Question: I need a code that splits math-notation permutations into its elements, lets suppose this permutation:

The permutation string will be:
> "(1,2,5)(3,4)" or "(3,4)(1,2,5)" or "(3,4)(5,1,2)"
The patterns i've tried are this:
- '([0-9]+[ ]*,[ ]*)*[0-9]+''"(1,2,5)(3,4)"''"1,2,5"''"3,4"'- '([0-9]+)'
When i've tried this patterns in <URL> they work well. And also, i've used them with the C++11 regex library with good results:
'''
#include <iostream>
#include <string>
#include <regex>
void elements(const std::string &input)
{
const std::regex ElementRegEx("[0-9]+");
for (std::sregex_iterator Element(input.begin(), input.end(), ElementRegEx); Element != std::sregex_iterator(); ++Element)
{
const std::string CurrentElement(*Element->begin());
std::cout << ' ' << CurrentElement << '
';
}
}
void cycles(const std::string &input)
{
const std::regex CycleRegEx("([0-9]+[ ]*,[ ]*)*[0-9]+");
for (std::sregex_iterator Cycle(input.begin(), input.end(), CycleRegEx); Cycle != std::sregex_iterator(); ++Cycle)
{
const std::string CurrentCycle(*Cycle->begin());
std::cout << CurrentCycle << '
';
elements(CurrentCycle);
}
}
int main(int argc, char **argv)
{
std::string input("(1,2,5)(3,4)");
std::cout << "input: " << input << "
";
cycles(input);
return 0;
}
'''
The Output compiling with Visual Studio 2010 (10.0):
'''
input: (1,2,5)(3,4)
1,2,5
1
2
5
3,4
3
4
'''
But unfortunately, i cannot use the C++11 tools on my project, the project will run under a Linux plataform and it must be compiled with gcc 4.2.3; so i'm to use the C regex library in the 'regex.h' header. So, using the but with different library i'm getting different results:
<URL> the test code:
'''
void elements(const std::string &input)
{
regex_t ElementRegEx;
regcomp(&ElementRegEx, "([0-9]+)", REG_EXTENDED);
regmatch_t ElementMatches[MAX_MATCHES];
if (!regexec(&ElementRegEx, input.c_str(), MAX_MATCHES, ElementMatches, 0))
{
int Element = 0;
while ((ElementMatches[Element].rm_so != -1) && (ElementMatches[Element].rm_eo != -1))
{
regmatch_t &ElementMatch = ElementMatches[Element];
std::stringstream CurrentElement(input.substr(ElementMatch.rm_so, ElementMatch.rm_eo - ElementMatch.rm_so));
std::cout << ' ' << CurrentElement << '
';
++Element;
}
}
regfree(&ElementRegEx);
}
void cycles(const std::string &input)
{
regex_t CycleRegEx;
regcomp(&CycleRegEx, "([0-9]+[ ]*,[ ]*)*[0-9]+", REG_EXTENDED);
regmatch_t CycleMatches[MAX_MATCHES];
if (!regexec(&CycleRegEx, input.c_str(), MAX_MATCHES, CycleMatches, 0))
{
int Cycle = 0;
while ((CycleMatches[Cycle].rm_so != -1) && (CycleMatches[Cycle].rm_eo != -1))
{
regmatch_t &CycleMatch = CycleMatches[Cycle];
const std::string CurrentCycle(input.substr(CycleMatch.rm_so, CycleMatch.rm_eo - CycleMatch.rm_so));
std::cout << CurrentCycle << '
';
elements(CurrentCycle);
++Cycle;
}
}
regfree(&CycleRegEx);
}
int main(int argc, char **argv)
{
cycles("(1,2,5)(3,4)")
return 0;
}
'''
The expected output is the same as using C++11 regex, but the real ouput was:
'''
input: (1,2,5)(3,4)
1,2,5
1
1
2,
2
2
'''
Finally, the questions are:
- -
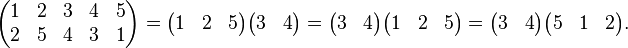
Answer: You're misunderstanding the output of 'regexec'. The 'pmatch' buffer (after 'pmatch[0]') is filled with of the regex, not with consecutive matches in the string.
For example, if your regex is '<URL>, and 'pmatch[1]' and 'pmatch[2]' will reference '+' and '5' respectively.
You need to repeat the 'regexec' in a loop, starting from the end of the previous match:
'''
int start = 0;
while (!regexec(&ElementRegEx, input.c_str() + start, MAX_MATCHES, ElementMatches, 0))
{
regmatch_t &ElementMatch = ElementMatches[0];
std::string CurrentElement(input.substr(start + ElementMatch.rm_so, ElementMatch.rm_eo - ElementMatch.rm_so));
std::cout << ' ' << CurrentElement << '
';
start += ElementMatch.rm_eo;
}
'''